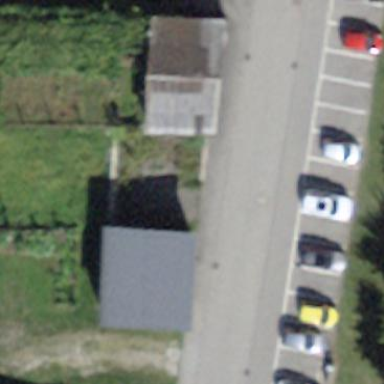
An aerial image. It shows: Parking area.